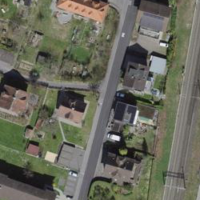
EUNIS habitat code: 55
Species observed at this site:
Turdus merula
Cyanistes caeruleus
Turdus philomelos
Gallinula chloropus
Anas platyrhynchos
Parus major
Troglodytes troglodytes
Erithacus rubecula
Pica pica
Passer domesticus
Fringilla coelebs
Picus viridis
Sylvia atricapilla
Columba palumbus